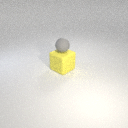
large yellow rubber cube below small gray rubber sphere